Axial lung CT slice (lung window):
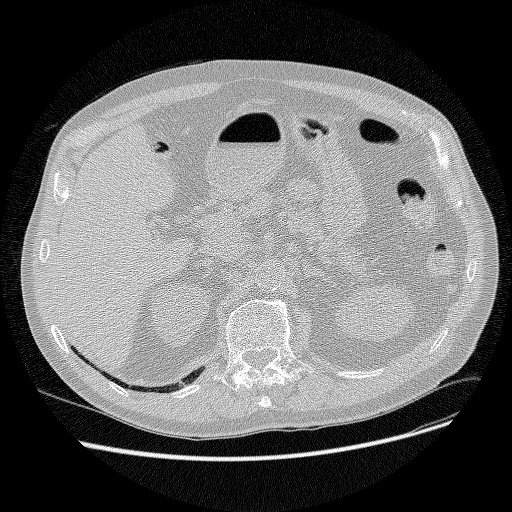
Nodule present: no